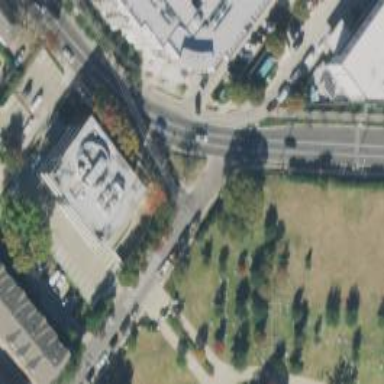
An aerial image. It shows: Secondary link road with separate sidewalks.